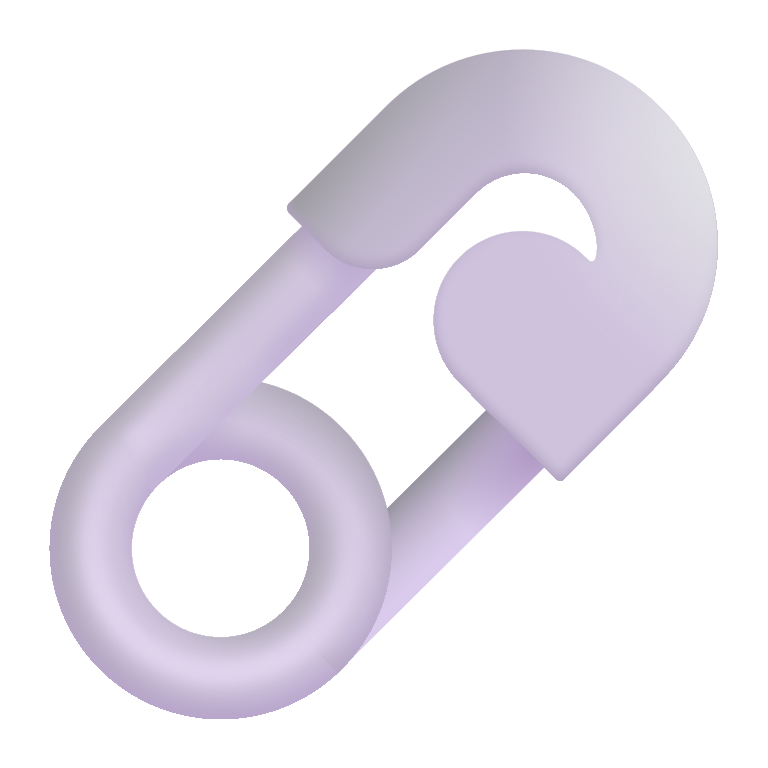
safety pin color